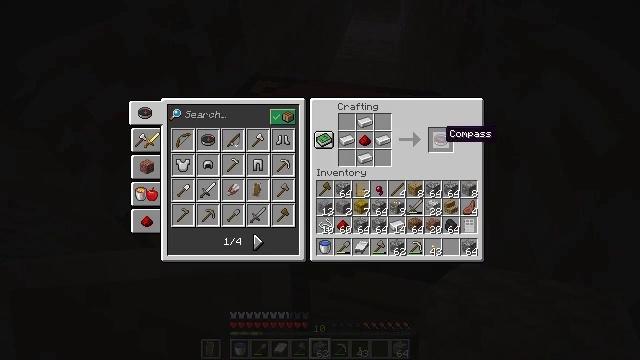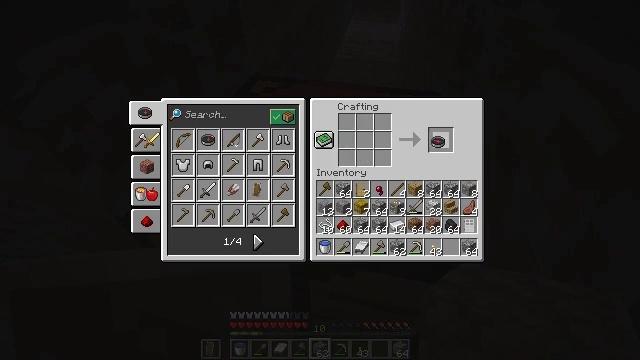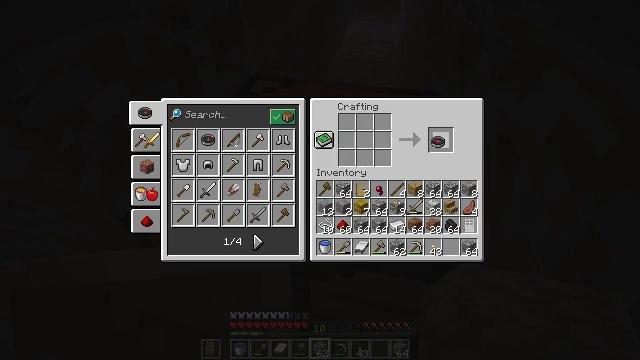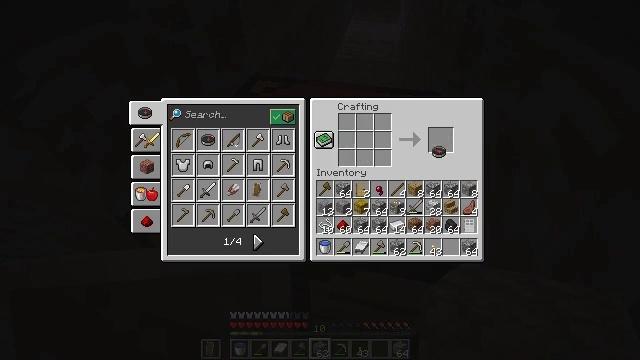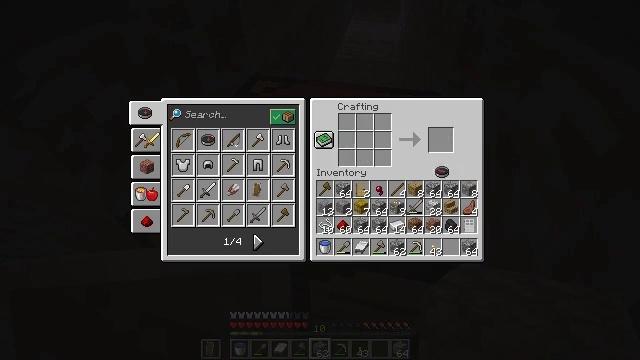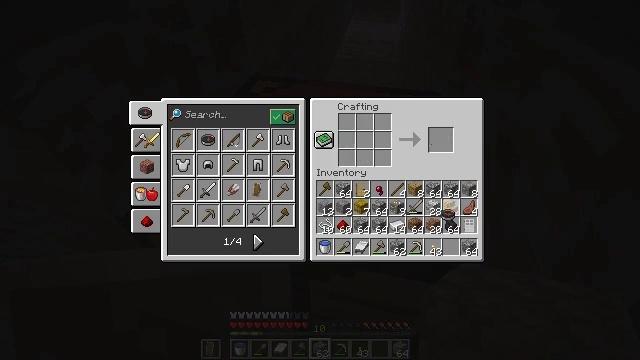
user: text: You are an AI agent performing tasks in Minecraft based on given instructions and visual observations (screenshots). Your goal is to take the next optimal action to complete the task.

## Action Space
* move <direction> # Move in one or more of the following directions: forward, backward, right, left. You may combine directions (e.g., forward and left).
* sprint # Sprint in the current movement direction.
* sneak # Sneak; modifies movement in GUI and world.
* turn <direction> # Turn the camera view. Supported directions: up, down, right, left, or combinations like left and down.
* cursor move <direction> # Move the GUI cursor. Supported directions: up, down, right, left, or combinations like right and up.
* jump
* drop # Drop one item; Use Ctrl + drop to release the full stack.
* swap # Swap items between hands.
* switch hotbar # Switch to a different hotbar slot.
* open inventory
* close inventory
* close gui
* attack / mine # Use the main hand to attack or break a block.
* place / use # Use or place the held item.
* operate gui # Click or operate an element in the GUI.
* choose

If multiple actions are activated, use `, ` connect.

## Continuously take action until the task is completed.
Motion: motion action
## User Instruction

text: Craft a compass on the crafting table with the necessary materials.
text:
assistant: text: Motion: attack / mine
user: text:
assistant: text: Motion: attack / mine
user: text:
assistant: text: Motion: turn down, attack / mine
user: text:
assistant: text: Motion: turn down
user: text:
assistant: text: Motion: turn down
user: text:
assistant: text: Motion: no_op